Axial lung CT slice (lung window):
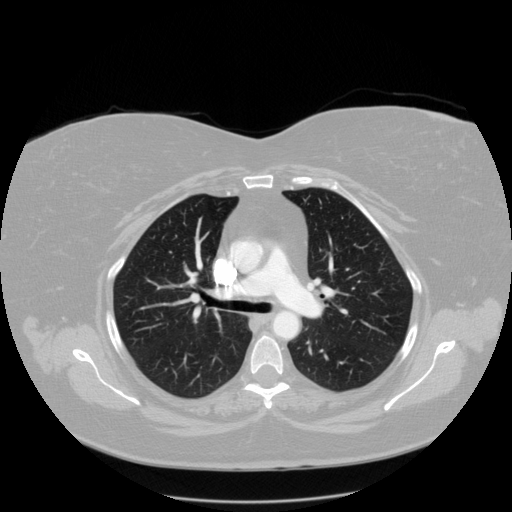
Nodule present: no